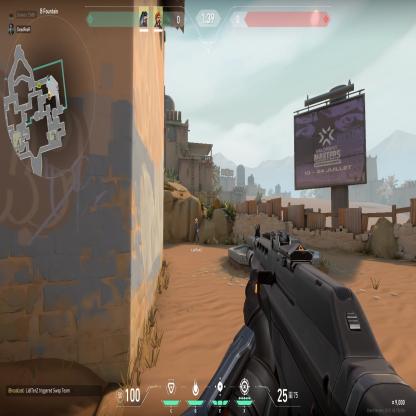
Label: teammate